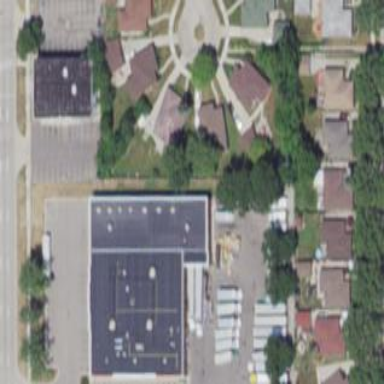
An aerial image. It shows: Building that serves as food bank.